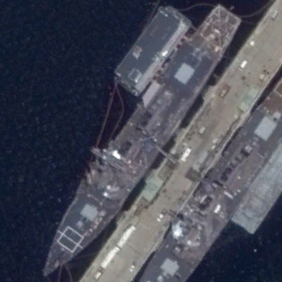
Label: destroyer